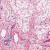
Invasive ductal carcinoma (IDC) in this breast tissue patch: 0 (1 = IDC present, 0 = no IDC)